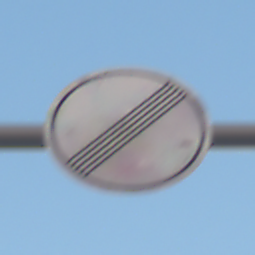
Verkehrszeichen: EndeSaemtlicherBegrenzungen
Umgebung: Outdoor, Nature
Tageszeit: SunriseSunset
Wetter: Clear
Licht: Natural
Jahreszeit: NotSpecified
Kontrast: LowContrast